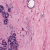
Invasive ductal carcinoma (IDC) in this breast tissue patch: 0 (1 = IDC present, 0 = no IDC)